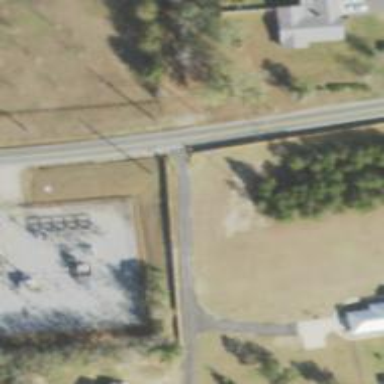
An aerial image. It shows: Distribution substation surrounded by fence.